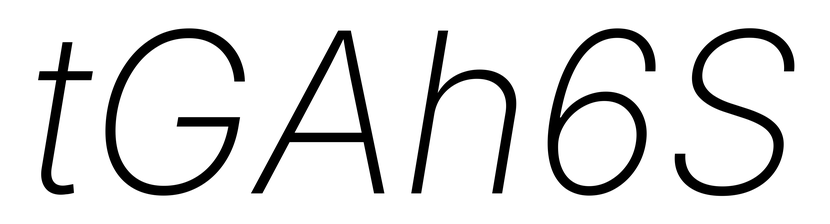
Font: Inter-Italic_ExtraLight_Italic